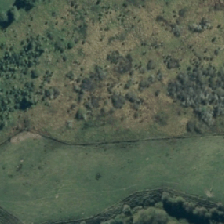
Land cover: deciduous_hardwood